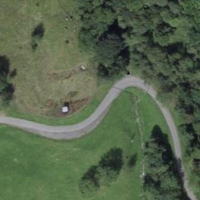
EUNIS habitat code: 26
Species observed at this site:
Hesperia comma